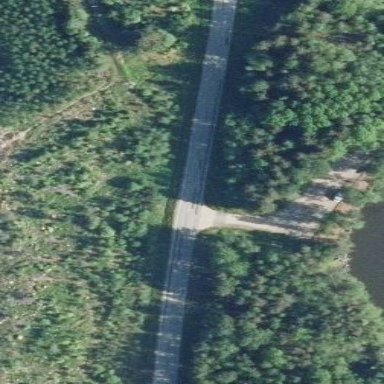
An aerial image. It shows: Rest area along the road.